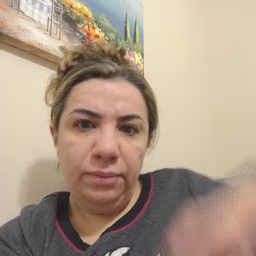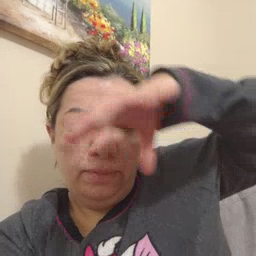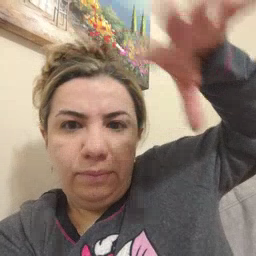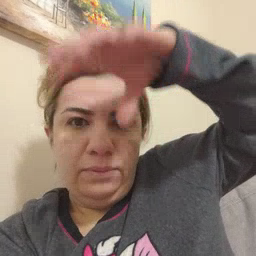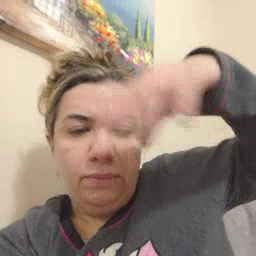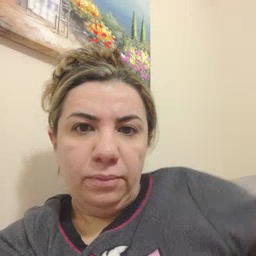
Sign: cloud